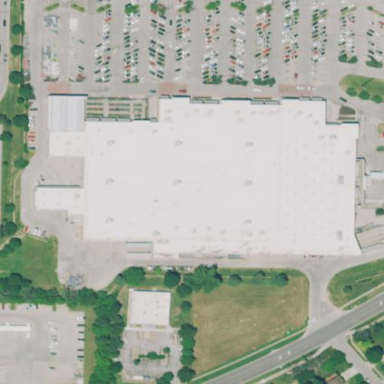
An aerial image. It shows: Commercial area.